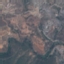
Land use / land cover: HerbaceousVegetation